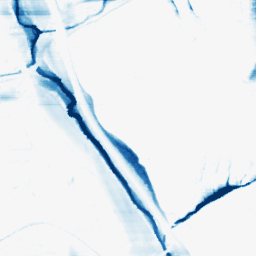
Category: morphological
Decomposition family: morphological_rect
Decomposition parameters: operation: closing
width: 50
height: 5
Upsampling method: bicubic
Upsampling parameters: scale: 2
Upsampling scale: 2